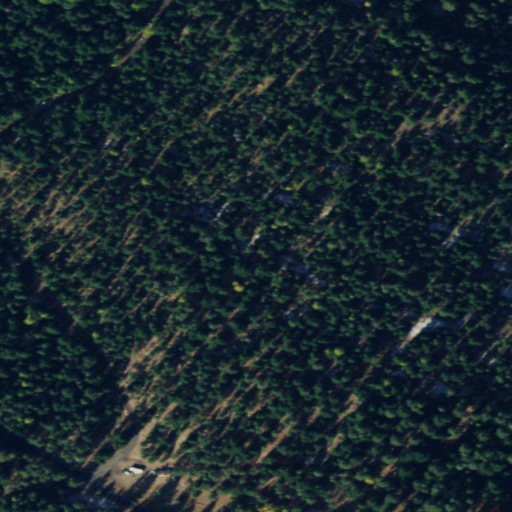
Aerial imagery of plain(s) in Washington named Gooseberry Flat containing evergreen forest, open development, woody wetlands, low intensity development, and medium intensity development